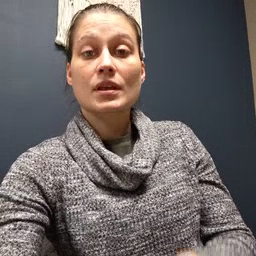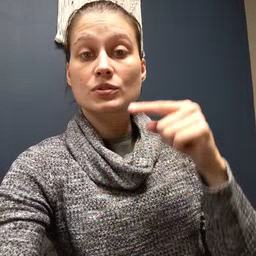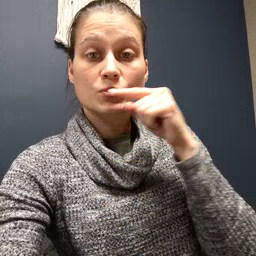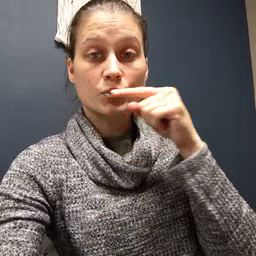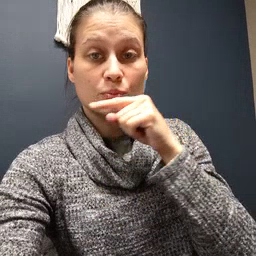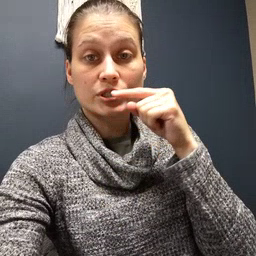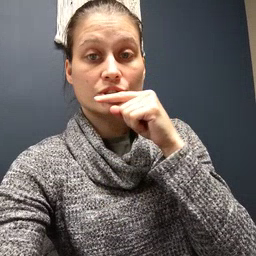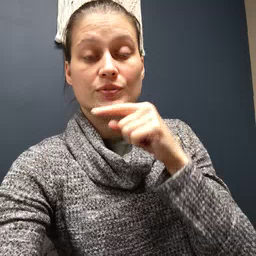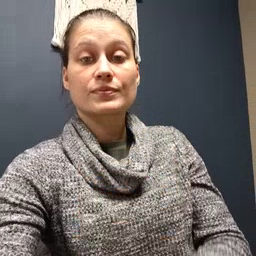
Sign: toothbrush